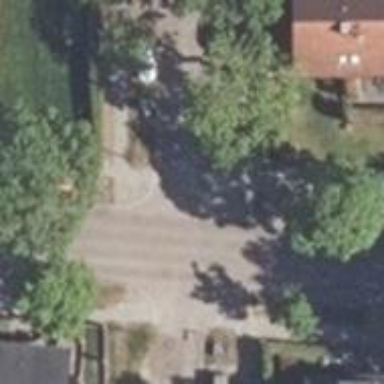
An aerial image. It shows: Tertiary road with separate sidewalks on both sides.